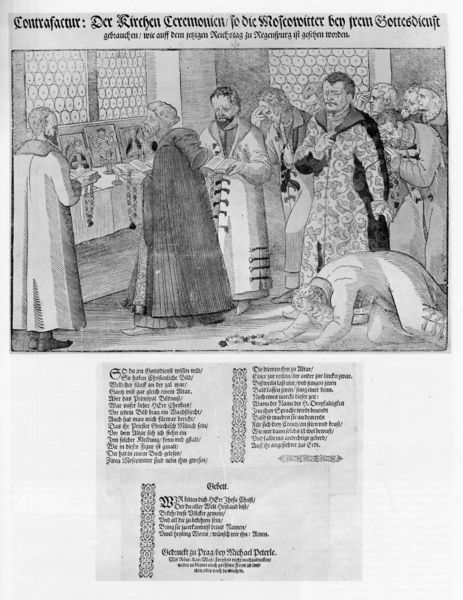
Titel: Contrafactur: Der Kirchen Ceremonien
Künstler: Donath Hübschmann
Standort: Zürich.
Institution: Wickiana
Schlagwörter: gott, mann, umhang, fenster, männer, raum, bild, innenraum, kirche, gewand, kutte, mantel, innen, schrift, kette, spalten, kerze, kirchen, buch, kreuz, druck, stich, illustration, text, zeitung, beschriftung, überschrift, beten, gebet, altar, flehen, gottesdienst, pastor, priester, mönch, heilige, opfer, zeilen, anbeten, kupferstich, rosenkranz, sünde, fraktur, beschreibung, proskynese, stick, christ, dank, verehren, buchmalerei, niederknien, rezept, seriendruck, helige, anflehung, rosenkränze, zeremonien, gebe, beglaubigung, beschreobung, ofarrer, gottesdienstdarstellung